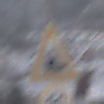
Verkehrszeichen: Bahnuebergang
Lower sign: Geschwindigkeit50
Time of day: MorningAfternoon
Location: Outdoor (Nature)
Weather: PartlyCloudy
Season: Winter
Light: Natural